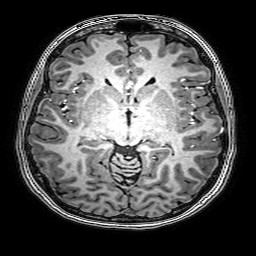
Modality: T1w
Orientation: coronal
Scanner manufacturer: philips
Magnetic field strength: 3 T
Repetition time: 0.0096 s
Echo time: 0.0046 s